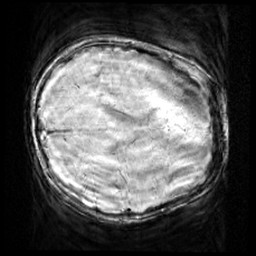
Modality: SWI
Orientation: axial
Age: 9
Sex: male
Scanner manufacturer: siemens
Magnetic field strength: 3 T
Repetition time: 0.027 s
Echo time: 0.02 s